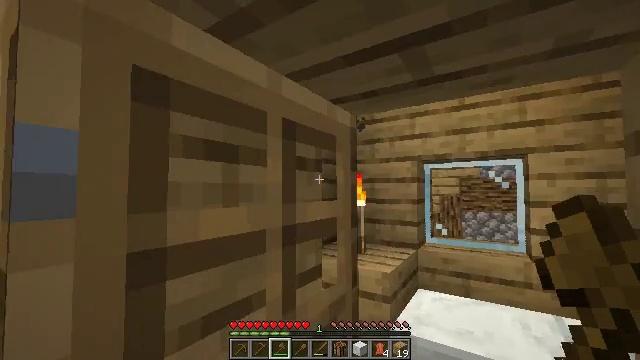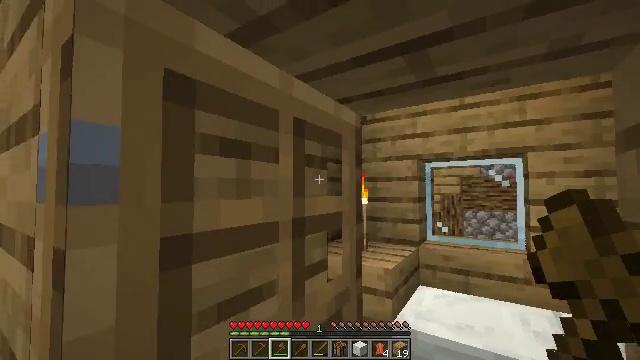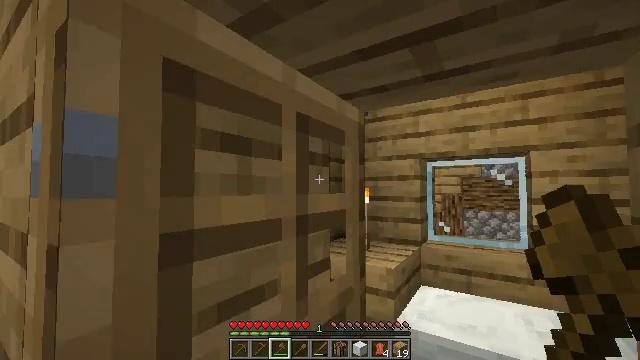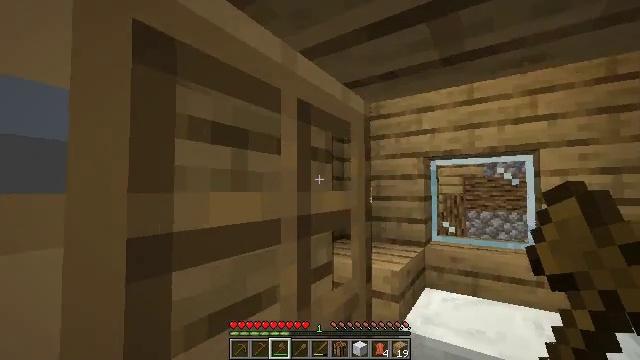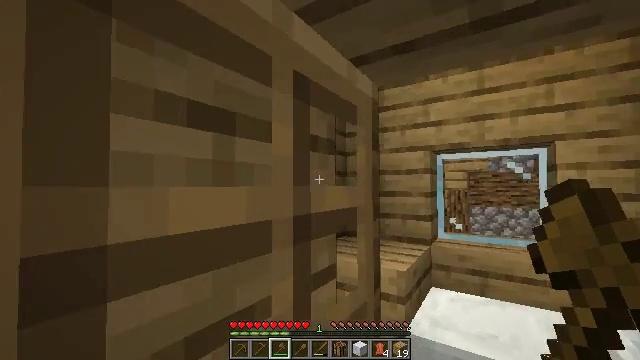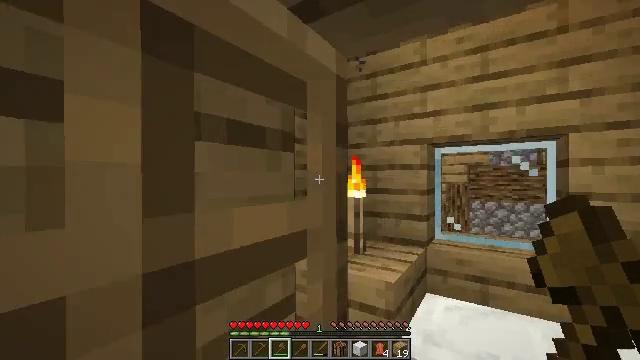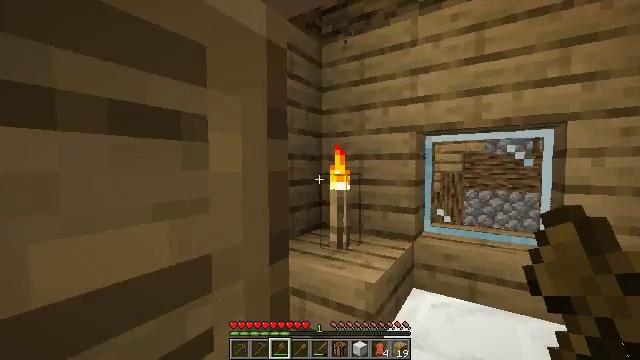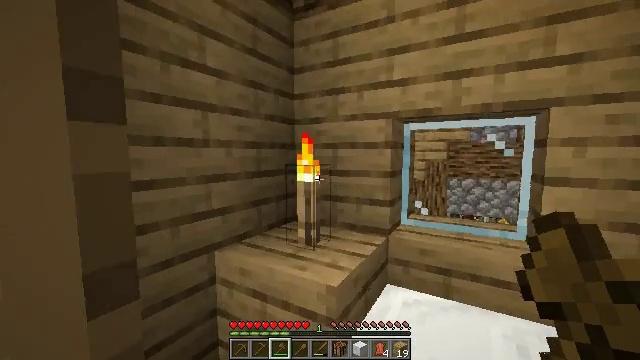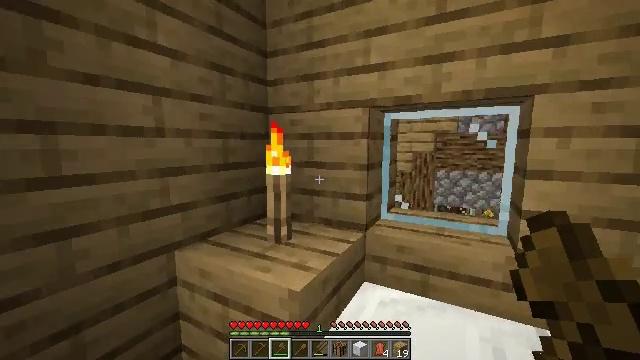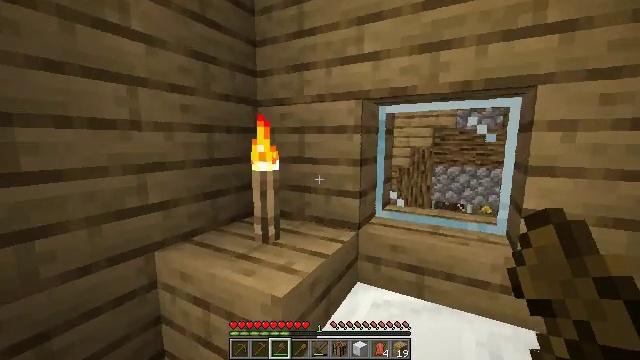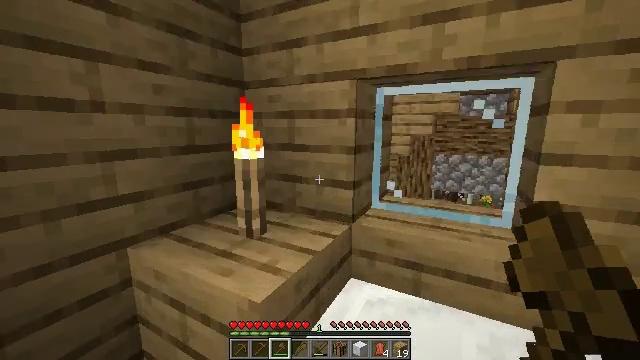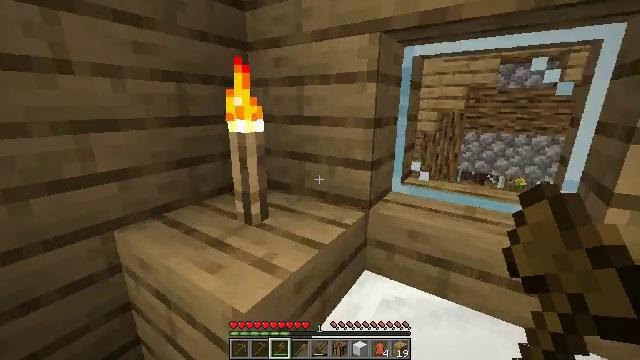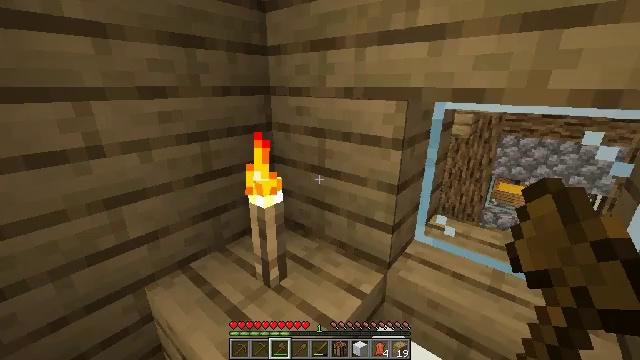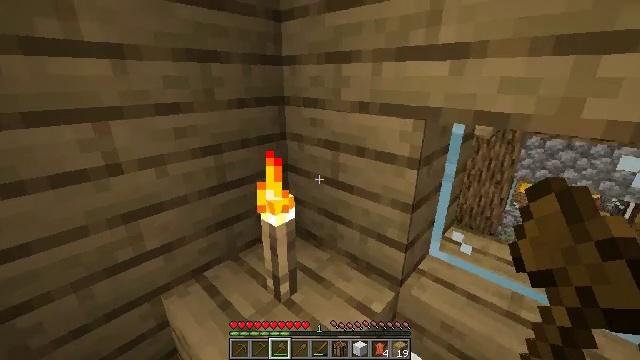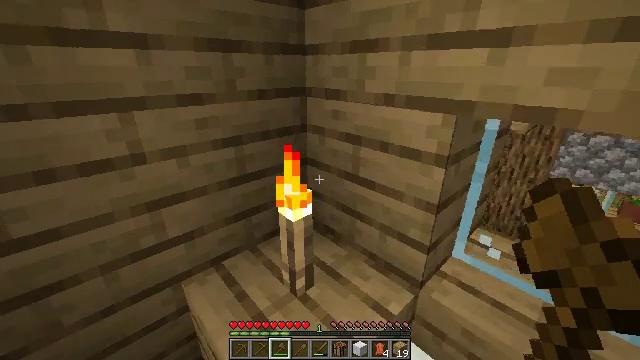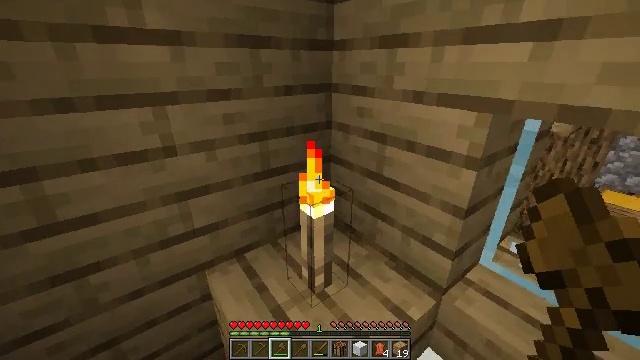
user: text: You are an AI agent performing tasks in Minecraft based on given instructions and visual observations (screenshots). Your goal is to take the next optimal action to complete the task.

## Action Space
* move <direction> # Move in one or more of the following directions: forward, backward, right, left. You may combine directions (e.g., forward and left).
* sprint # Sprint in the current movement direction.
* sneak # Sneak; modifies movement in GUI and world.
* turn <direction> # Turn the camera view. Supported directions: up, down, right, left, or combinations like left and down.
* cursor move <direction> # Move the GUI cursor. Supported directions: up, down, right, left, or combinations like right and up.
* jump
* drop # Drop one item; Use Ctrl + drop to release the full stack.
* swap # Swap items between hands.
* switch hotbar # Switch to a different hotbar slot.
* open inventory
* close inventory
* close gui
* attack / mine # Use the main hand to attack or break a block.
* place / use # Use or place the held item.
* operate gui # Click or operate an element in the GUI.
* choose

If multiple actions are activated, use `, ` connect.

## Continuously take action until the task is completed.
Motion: motion action
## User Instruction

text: Attack the torch to pick it up.
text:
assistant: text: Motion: no_op
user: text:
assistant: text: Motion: move forward
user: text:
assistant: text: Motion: move forward
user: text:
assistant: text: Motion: move forward and move right
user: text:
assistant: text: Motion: move forward and move right, turn down
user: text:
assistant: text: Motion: move forward and move right, turn down
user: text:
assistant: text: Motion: move forward and move right, turn right and down
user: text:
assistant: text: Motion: move forward and move right, turn right and down
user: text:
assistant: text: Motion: move forward, turn down
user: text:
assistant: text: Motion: move forward, turn down
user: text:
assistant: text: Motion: move forward, turn left and down
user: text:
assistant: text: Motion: turn left and down
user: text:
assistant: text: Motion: turn left and down
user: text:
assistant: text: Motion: turn left and down
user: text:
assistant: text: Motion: turn left
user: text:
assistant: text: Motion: turn left
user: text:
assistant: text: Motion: attack / mine
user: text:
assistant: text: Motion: attack / mine
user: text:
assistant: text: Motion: attack / mine
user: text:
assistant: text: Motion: no_op
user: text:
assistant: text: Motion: no_op
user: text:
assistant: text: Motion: no_op
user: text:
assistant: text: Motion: turn down
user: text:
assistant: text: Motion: move forward, turn down
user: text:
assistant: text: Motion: move forward, turn right and down
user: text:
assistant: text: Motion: move forward
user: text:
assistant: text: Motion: move forward, turn down
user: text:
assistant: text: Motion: turn down, attack / mine
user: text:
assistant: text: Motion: turn down, attack / mine
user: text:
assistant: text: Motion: turn left and down, attack / mine